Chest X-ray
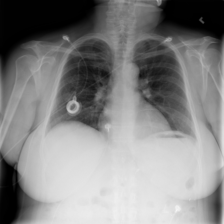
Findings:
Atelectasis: negative
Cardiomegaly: negative
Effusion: positive
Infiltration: negative
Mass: negative
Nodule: negative
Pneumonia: negative
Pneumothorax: negative
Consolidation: negative
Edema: negative
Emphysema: negative
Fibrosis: negative
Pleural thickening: negative
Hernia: negative